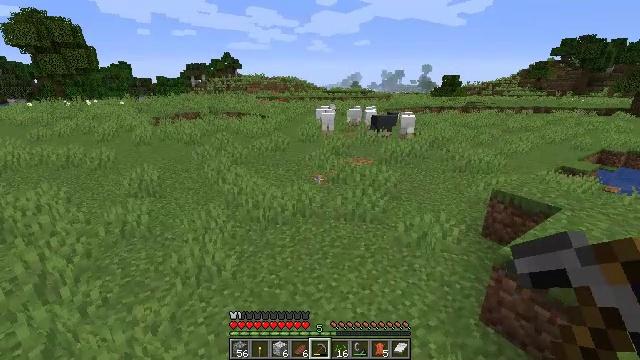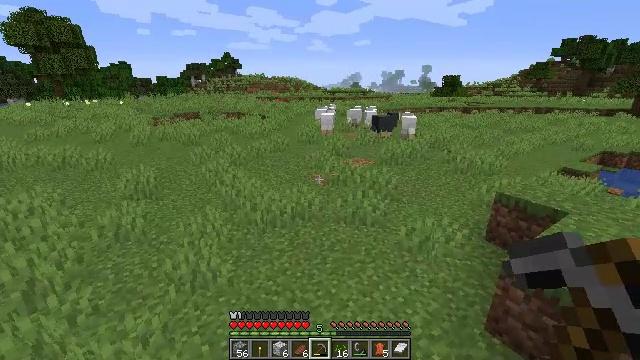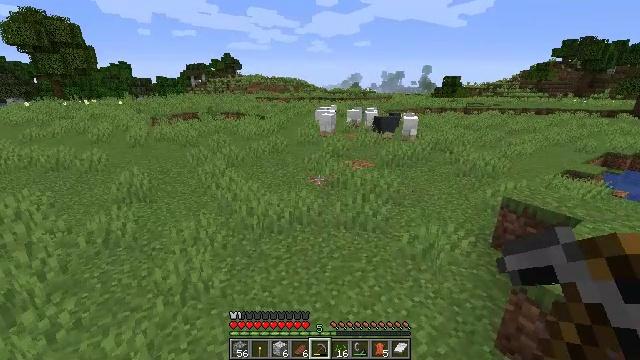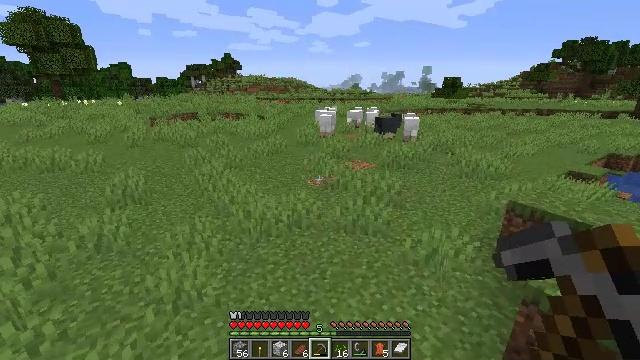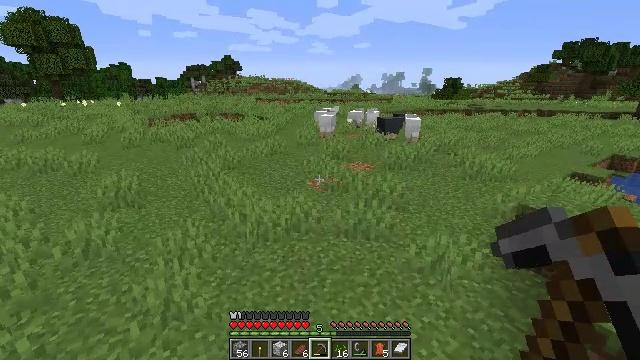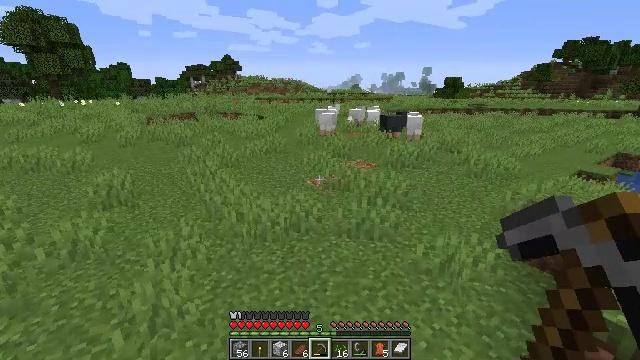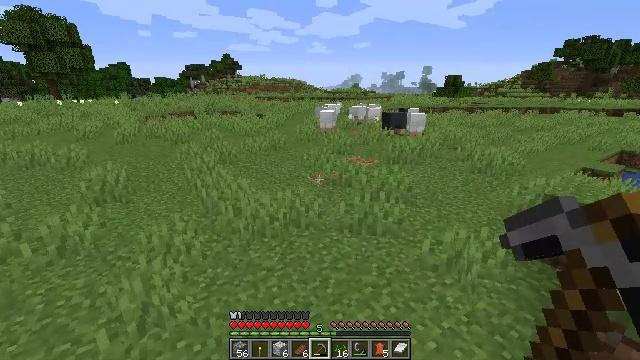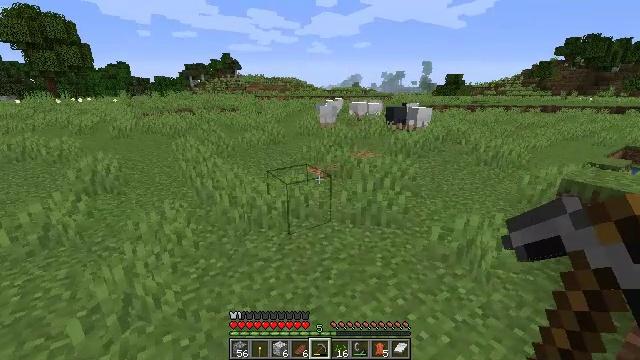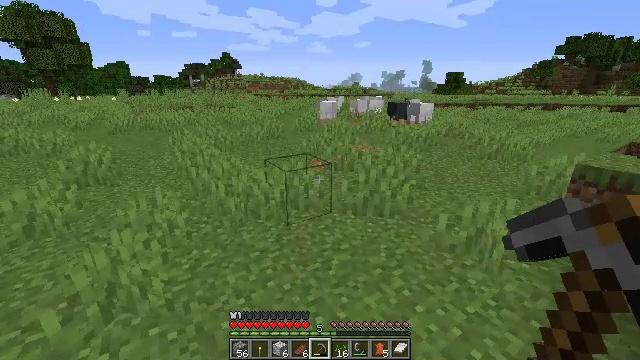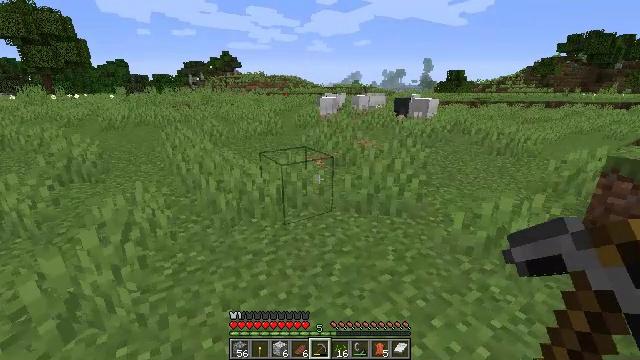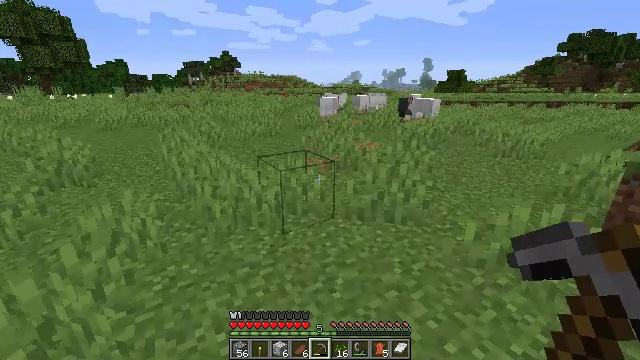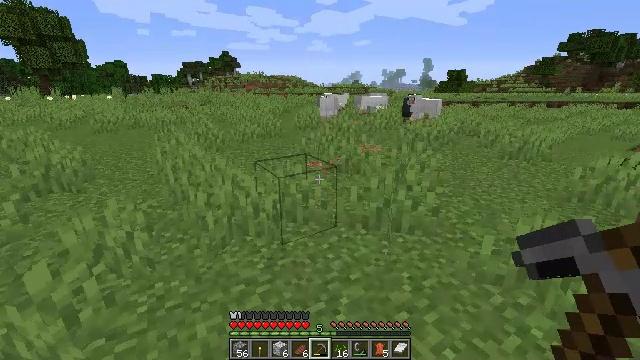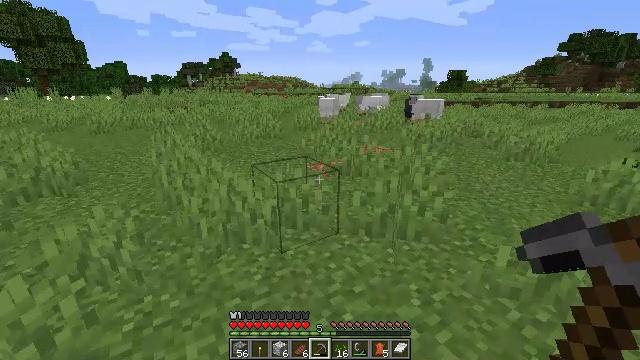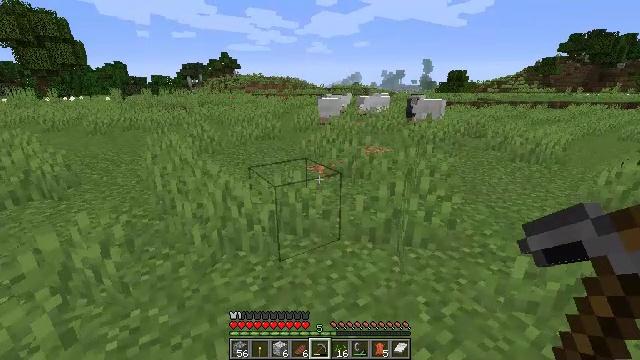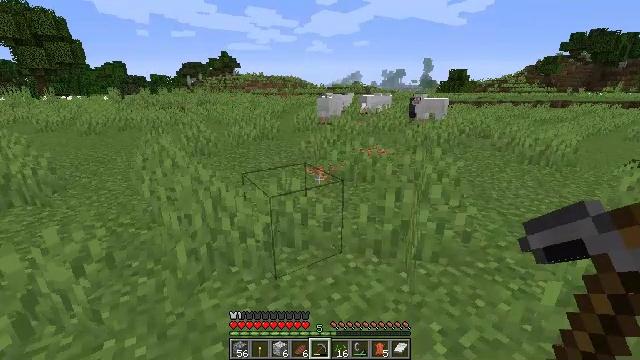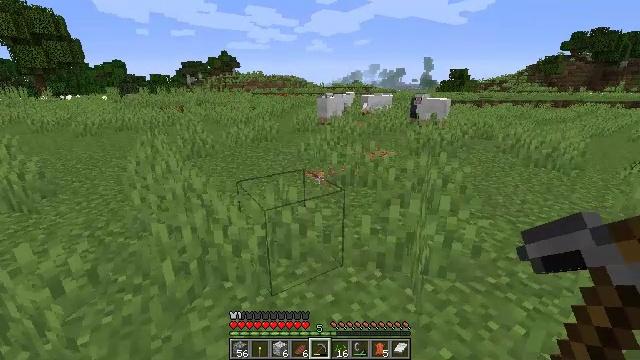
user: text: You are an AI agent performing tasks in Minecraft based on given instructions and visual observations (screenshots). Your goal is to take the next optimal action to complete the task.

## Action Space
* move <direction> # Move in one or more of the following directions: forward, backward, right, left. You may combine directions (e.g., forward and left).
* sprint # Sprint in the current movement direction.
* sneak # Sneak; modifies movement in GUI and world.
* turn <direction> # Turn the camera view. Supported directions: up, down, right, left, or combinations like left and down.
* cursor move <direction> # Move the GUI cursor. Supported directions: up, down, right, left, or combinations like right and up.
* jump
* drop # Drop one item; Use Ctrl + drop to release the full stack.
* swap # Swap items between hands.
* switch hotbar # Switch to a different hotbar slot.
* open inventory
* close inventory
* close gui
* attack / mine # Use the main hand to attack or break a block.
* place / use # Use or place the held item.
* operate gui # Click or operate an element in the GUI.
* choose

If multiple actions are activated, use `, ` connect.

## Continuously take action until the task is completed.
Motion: motion action
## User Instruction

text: Break the birch log in the forest.
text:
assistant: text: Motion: move forward
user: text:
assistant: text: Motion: move forward
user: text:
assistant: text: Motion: move forward
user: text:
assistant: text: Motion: move forward
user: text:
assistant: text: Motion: move forward
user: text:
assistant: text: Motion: move forward
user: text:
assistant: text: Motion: move forward
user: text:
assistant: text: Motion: move forward
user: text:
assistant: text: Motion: move forward
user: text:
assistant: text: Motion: move forward
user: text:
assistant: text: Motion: move forward
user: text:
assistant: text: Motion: move forward
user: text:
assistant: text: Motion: move forward
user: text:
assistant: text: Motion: move forward
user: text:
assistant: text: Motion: move forward
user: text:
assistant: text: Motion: move forward
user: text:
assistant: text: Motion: move forward
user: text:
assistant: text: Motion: move forward
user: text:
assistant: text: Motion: move forward
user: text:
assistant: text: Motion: move forward
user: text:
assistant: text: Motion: move forward
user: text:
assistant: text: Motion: move forward
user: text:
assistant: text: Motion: move forward
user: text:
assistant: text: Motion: move forward
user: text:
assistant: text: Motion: move forward
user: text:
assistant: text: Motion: move forward
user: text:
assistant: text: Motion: move forward
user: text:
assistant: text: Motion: move forward, turn right
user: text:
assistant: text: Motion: move forward, turn right
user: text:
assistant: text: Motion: move forward